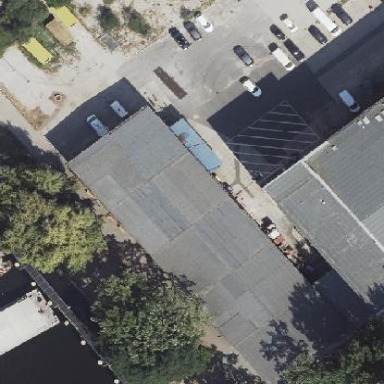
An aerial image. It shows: Gabled roof commercial building with sports hall on leisure land.